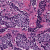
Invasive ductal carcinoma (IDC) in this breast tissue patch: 0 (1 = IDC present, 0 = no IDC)